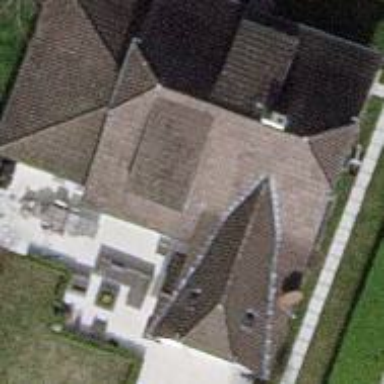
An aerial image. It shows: Detached building.